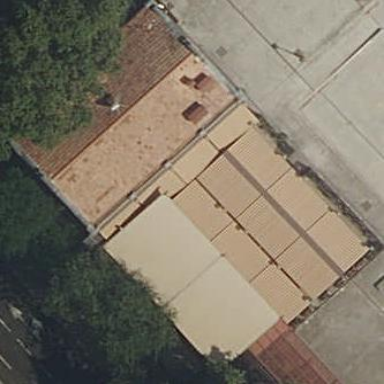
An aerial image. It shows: Commercial building that houses restaurant.